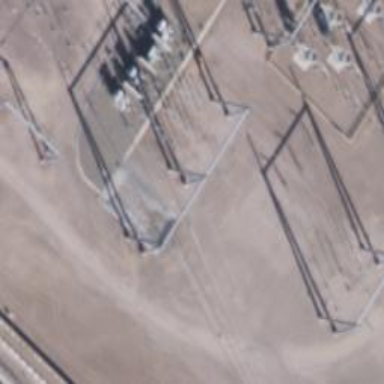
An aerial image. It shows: Lattice structure tower.